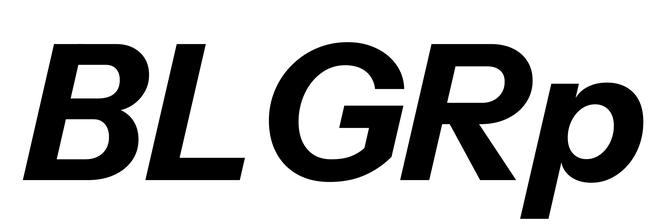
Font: InstrumentSans-Italic_Bold_Italic